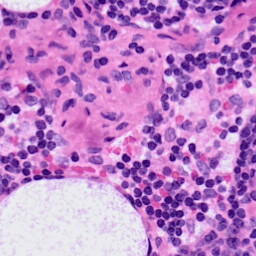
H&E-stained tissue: LymphNode